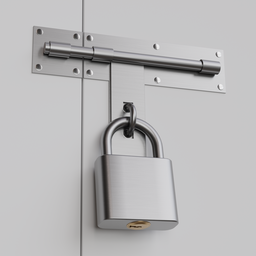
Label: mechanical